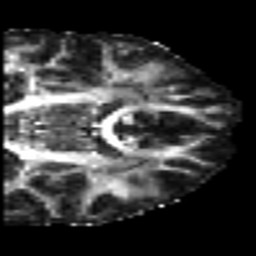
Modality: FA
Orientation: coronal
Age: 19
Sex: male
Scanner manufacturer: siemens
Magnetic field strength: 3 T
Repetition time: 7 s
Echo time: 0.0926 s